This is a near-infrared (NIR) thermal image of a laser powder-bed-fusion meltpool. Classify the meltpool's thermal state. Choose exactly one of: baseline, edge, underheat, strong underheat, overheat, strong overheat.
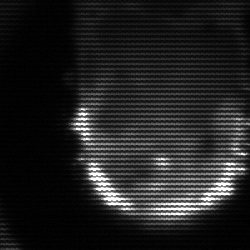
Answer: baseline